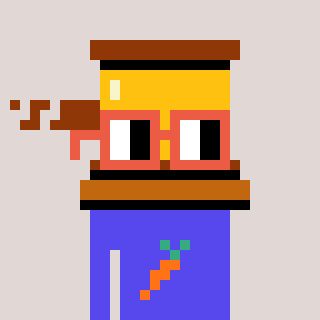
a pixel art character with square orange glasses, a gavel-shaped head and a computerblue-colored body on a warm background